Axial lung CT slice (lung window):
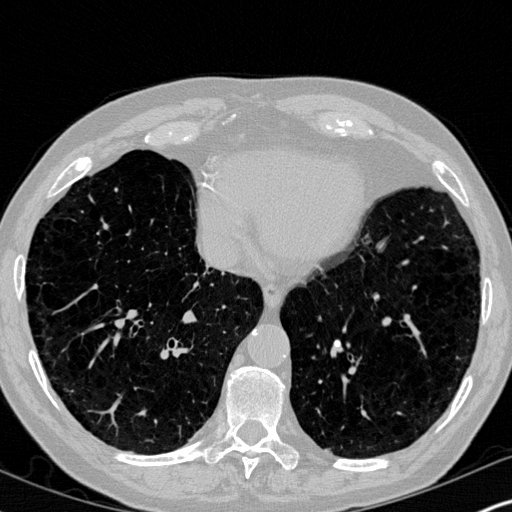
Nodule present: no